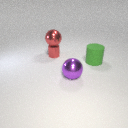
large green rubber cylinder to the right of large purple metal sphere